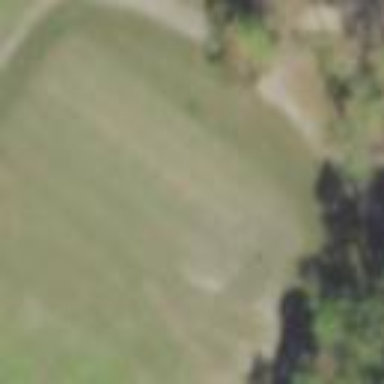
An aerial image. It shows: Grassy area designated as golf tee.